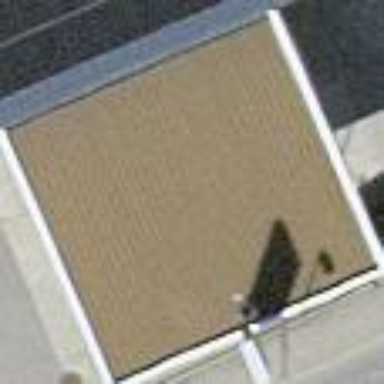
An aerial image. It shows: View of roof of building.